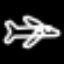
Label: airplane